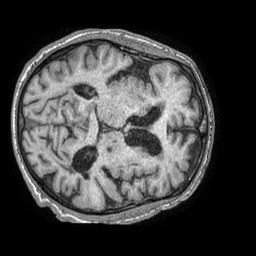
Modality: T1w
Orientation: axial
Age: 72
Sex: male
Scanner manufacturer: philips
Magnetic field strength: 1.5 T
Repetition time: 0.007634 s
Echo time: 0.003472 s